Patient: sex F, age 43
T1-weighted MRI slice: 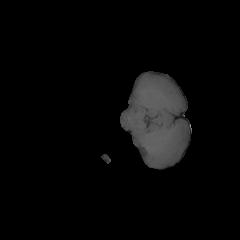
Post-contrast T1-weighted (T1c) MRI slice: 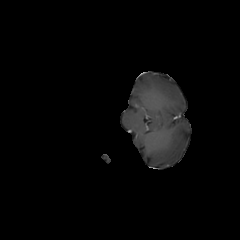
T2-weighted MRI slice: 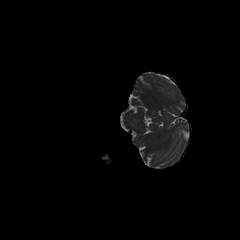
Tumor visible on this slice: no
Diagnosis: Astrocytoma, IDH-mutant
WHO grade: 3